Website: home-depot
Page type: account-dashboard
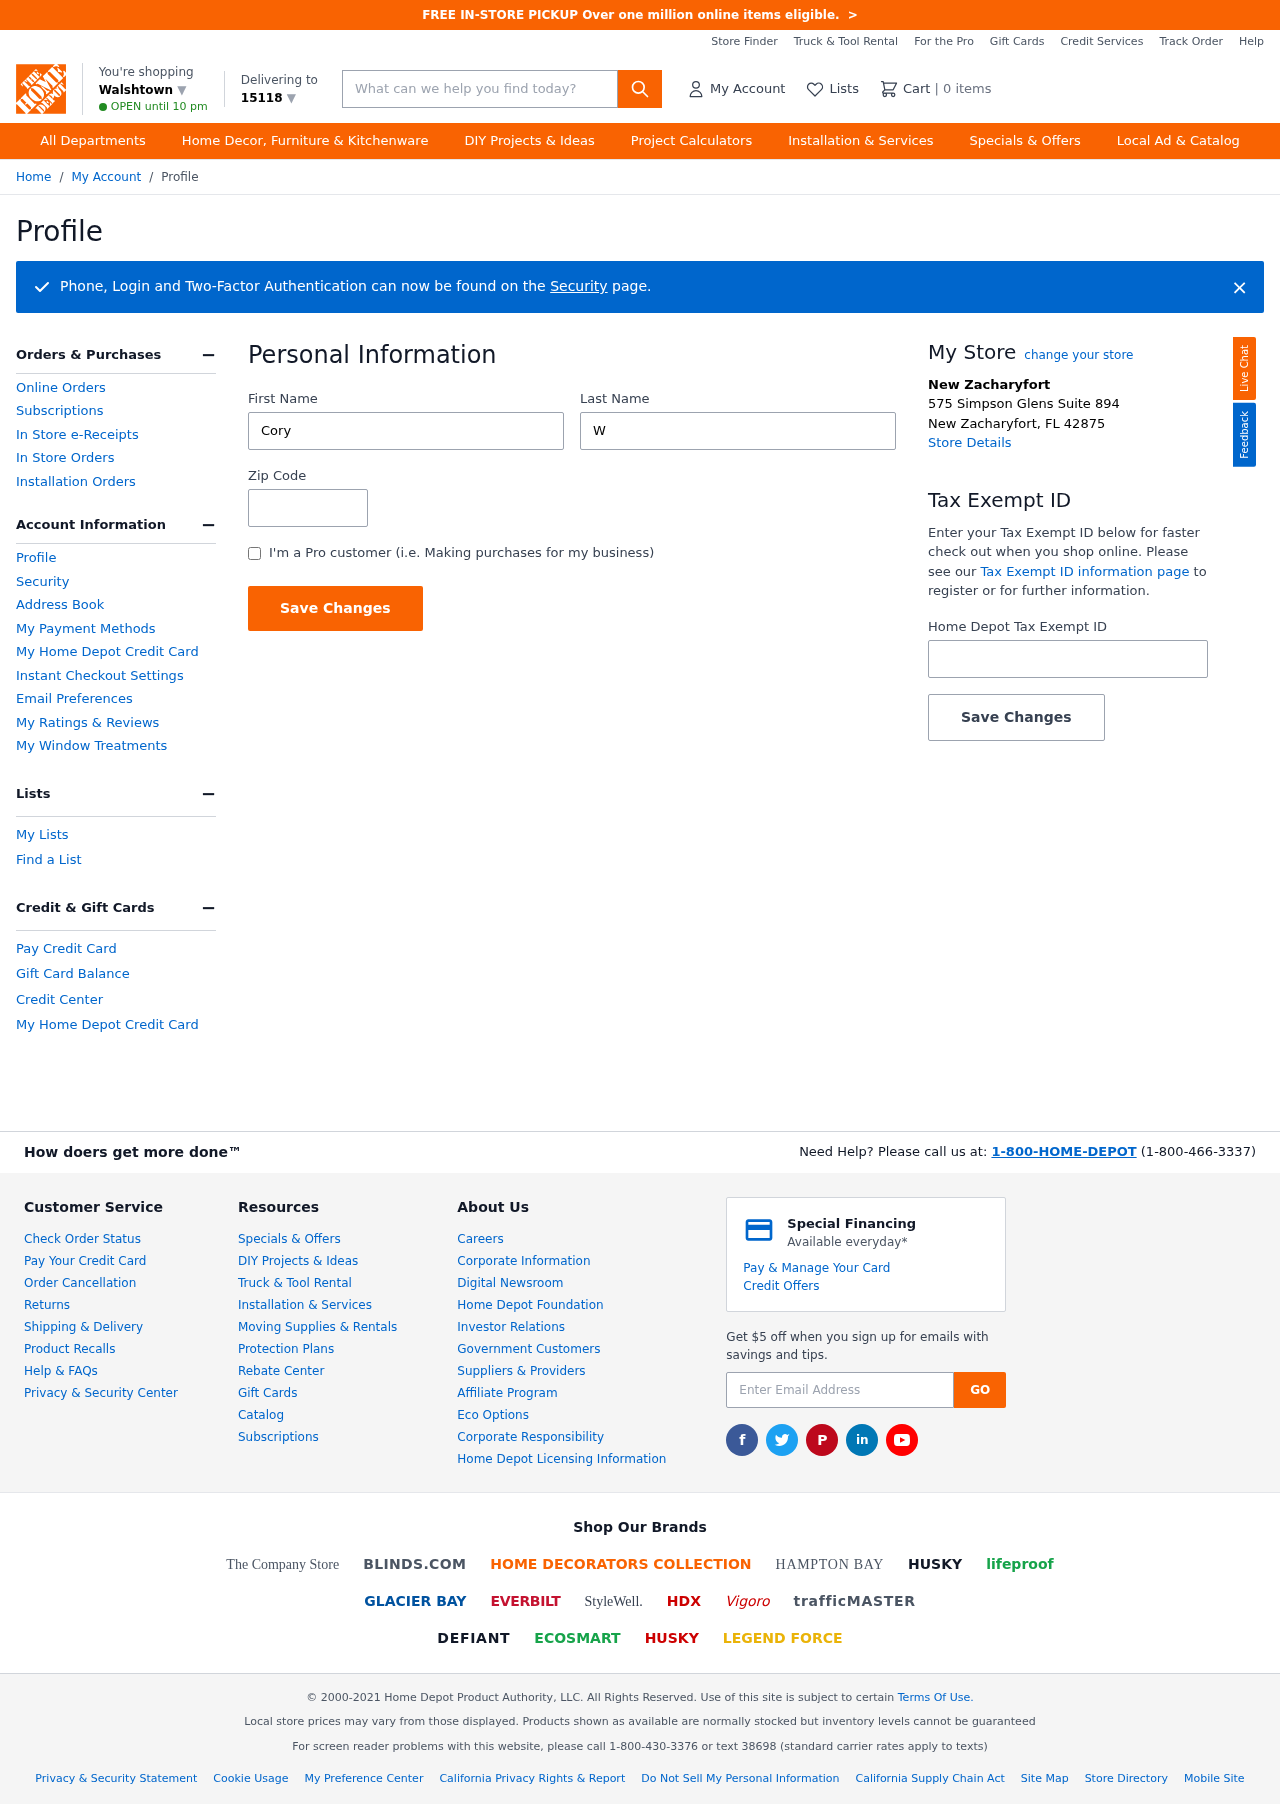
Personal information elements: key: PII_CITY
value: Walshtown ▼
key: PII_FIRSTNAME
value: Cory
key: PII_LASTNAME
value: Watts
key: PII_LOCATION1_CITY
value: New Zacharyfort
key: PII_LOCATION1_CITY_STATE_ZIP
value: New Zacharyfort, FL 42875
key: PII_LOCATION1_STREET
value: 575 Simpson Glens Suite 894
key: PII_POSTCODE
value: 15118 ▼
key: PII_POSTCODE
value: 15118
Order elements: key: ORDER_NUM_ITEMS
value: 0
Search elements: key: HEADER_SEARCH
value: What can we help you find today?